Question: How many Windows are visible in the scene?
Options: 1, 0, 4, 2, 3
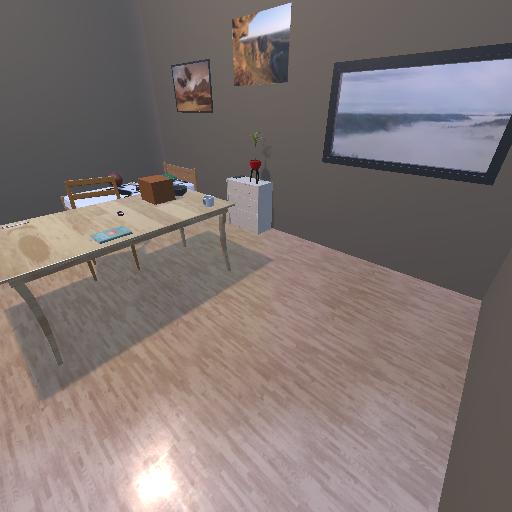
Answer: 1